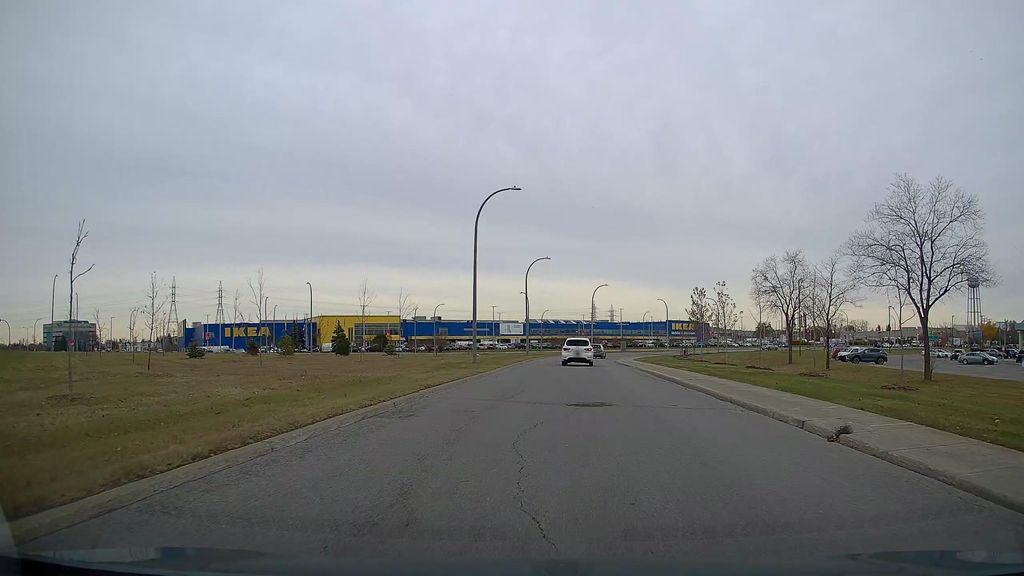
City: montreal